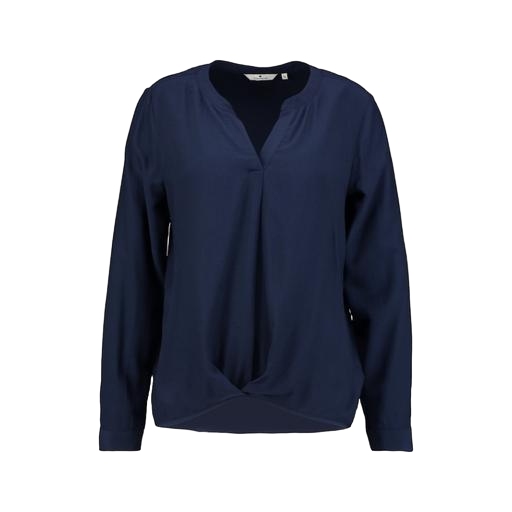
blue twist front blouse, cross-front shirt, blue v-neck top only macy, white background